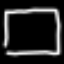
Label: square